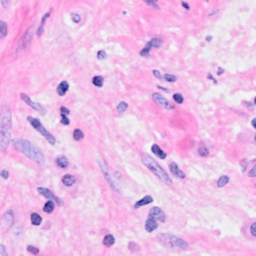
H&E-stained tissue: Breast